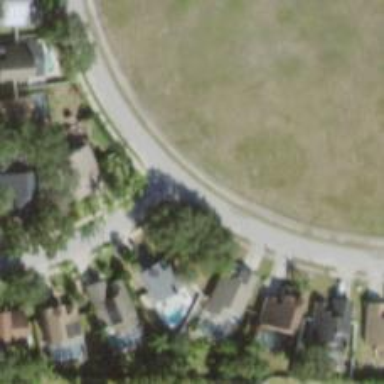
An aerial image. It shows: Residential road.